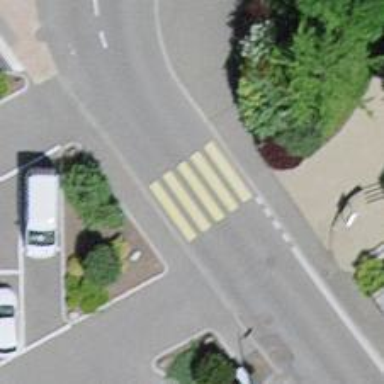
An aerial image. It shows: Zebra crossing on the road.